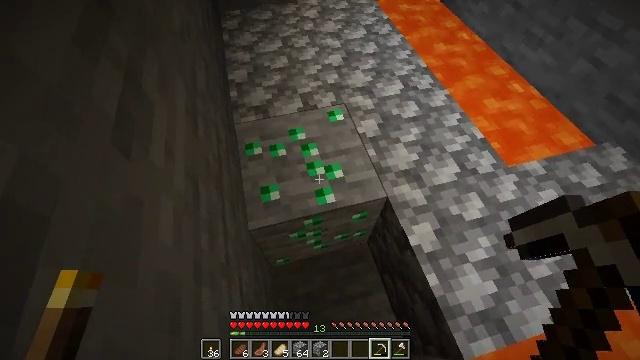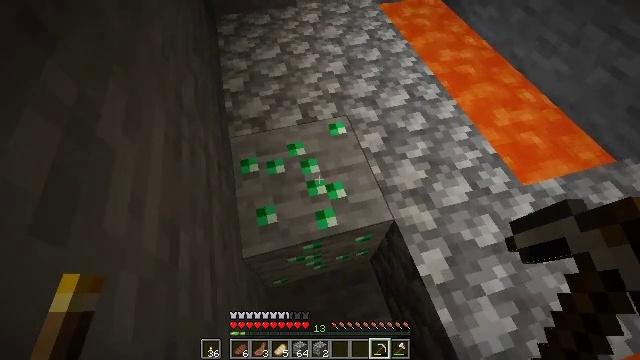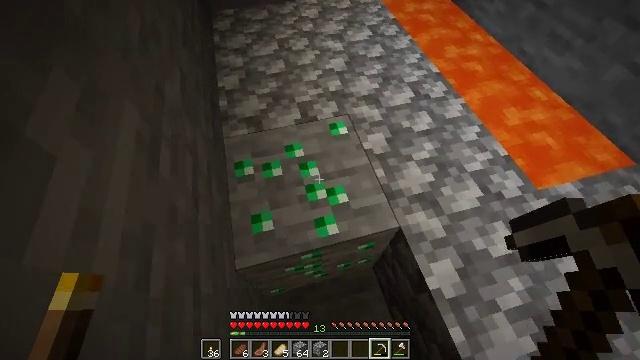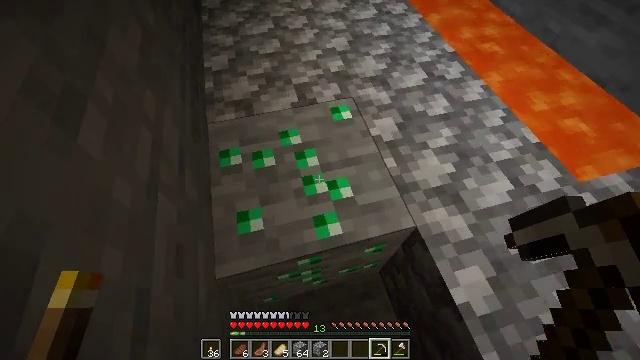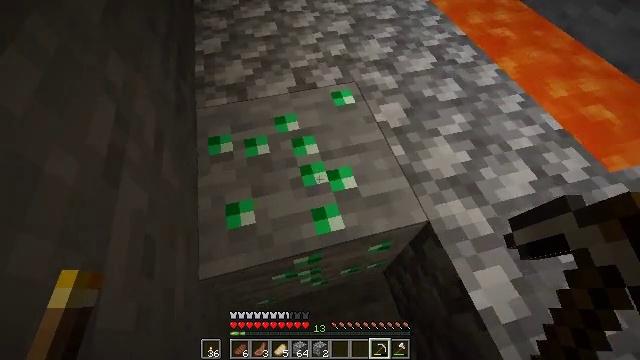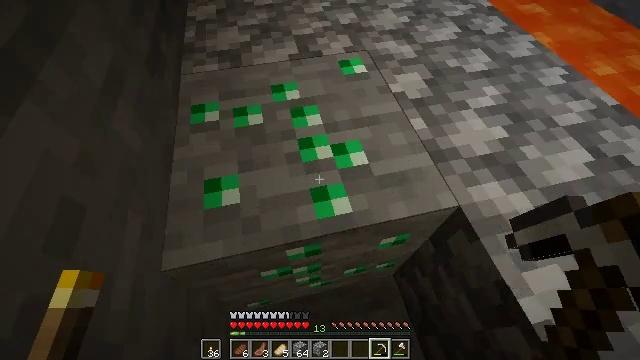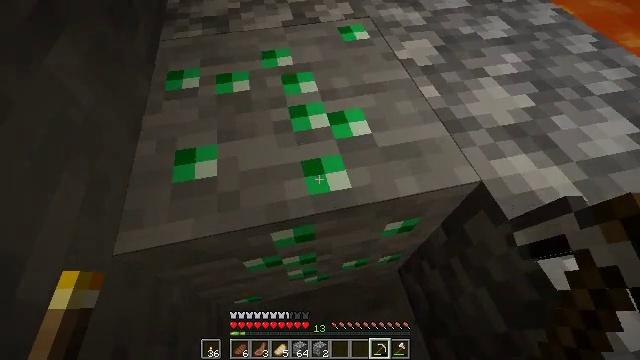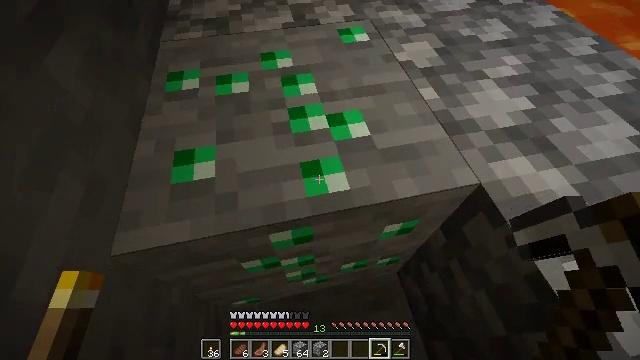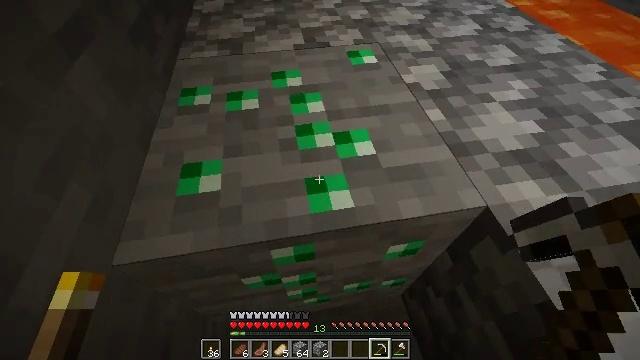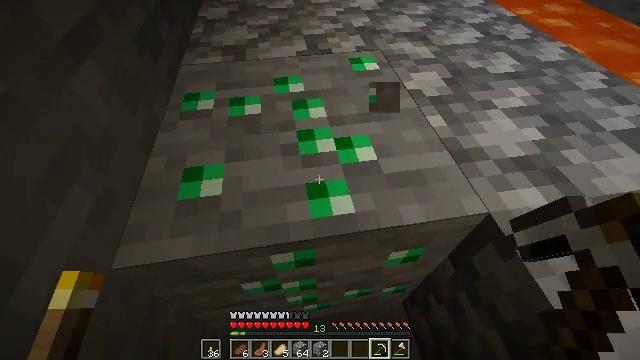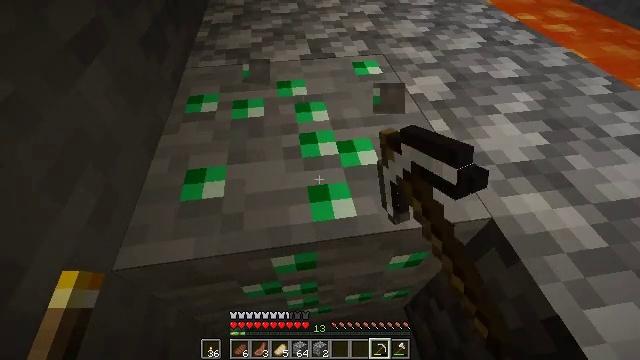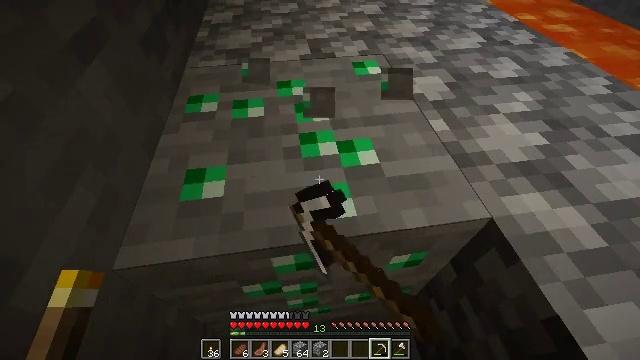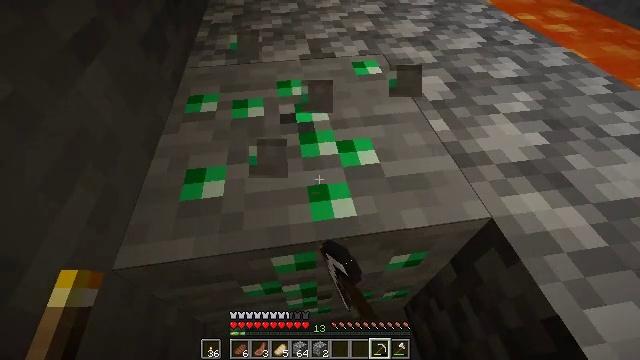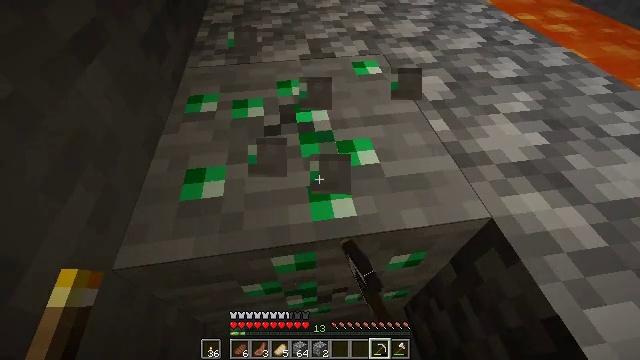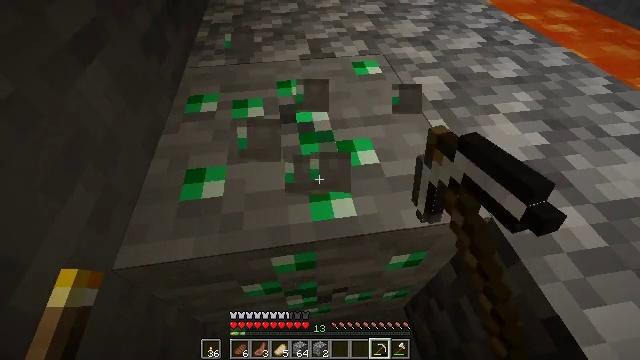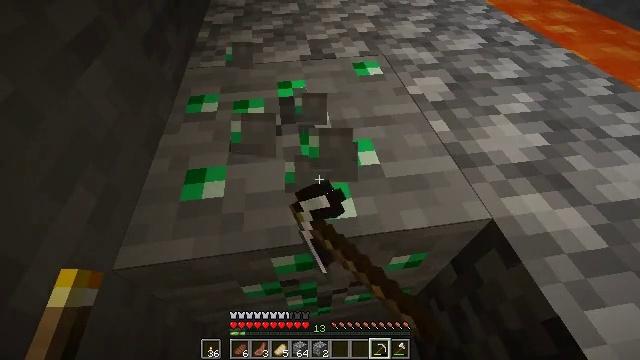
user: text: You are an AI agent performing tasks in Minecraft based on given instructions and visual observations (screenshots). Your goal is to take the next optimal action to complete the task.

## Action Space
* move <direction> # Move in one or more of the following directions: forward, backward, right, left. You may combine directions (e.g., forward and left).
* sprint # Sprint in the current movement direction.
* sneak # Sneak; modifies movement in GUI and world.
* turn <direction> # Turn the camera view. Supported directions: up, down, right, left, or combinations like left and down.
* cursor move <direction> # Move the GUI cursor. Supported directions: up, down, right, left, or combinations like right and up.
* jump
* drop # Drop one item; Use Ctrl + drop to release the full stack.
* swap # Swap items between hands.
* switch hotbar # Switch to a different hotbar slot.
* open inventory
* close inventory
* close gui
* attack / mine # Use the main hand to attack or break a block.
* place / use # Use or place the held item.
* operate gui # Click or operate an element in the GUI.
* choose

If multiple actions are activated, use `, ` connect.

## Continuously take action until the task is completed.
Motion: motion action
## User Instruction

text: Harvest emerald ore in the Extreme Hills biome.
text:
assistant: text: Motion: move forward
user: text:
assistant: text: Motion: no_op
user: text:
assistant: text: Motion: no_op
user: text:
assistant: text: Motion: no_op
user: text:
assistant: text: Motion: turn left and up
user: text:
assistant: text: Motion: no_op
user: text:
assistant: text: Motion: no_op
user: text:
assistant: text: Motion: turn left and up
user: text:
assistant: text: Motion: turn up, attack / mine
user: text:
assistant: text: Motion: attack / mine
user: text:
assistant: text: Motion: attack / mine
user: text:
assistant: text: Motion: attack / mine
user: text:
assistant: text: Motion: attack / mine
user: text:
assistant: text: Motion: attack / mine
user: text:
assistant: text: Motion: attack / mine
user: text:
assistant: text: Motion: attack / mine
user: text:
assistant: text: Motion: attack / mine
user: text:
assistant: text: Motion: attack / mine
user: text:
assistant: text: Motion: attack / mine
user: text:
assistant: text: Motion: attack / mine
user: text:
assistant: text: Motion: attack / mine
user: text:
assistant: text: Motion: attack / mine
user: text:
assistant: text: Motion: attack / mine
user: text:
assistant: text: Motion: attack / mine
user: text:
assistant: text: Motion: attack / mine
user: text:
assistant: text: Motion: attack / mine
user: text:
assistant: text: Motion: attack / mine
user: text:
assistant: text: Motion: attack / mine
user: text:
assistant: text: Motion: attack / mine
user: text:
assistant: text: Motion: attack / mine